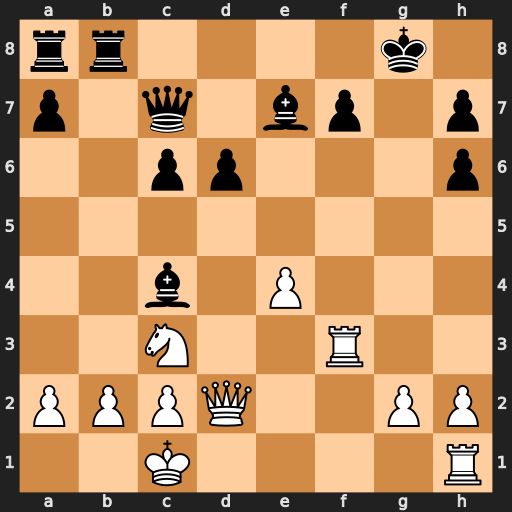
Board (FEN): rr4k1/p1q1bp1p/2pp3p/8/2b1P3/2N2R2/PPPQ2PP/2K4R
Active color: w
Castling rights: -
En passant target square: -
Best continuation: Qxh6 Kh8 Rh3 Bg5+ Qxg5